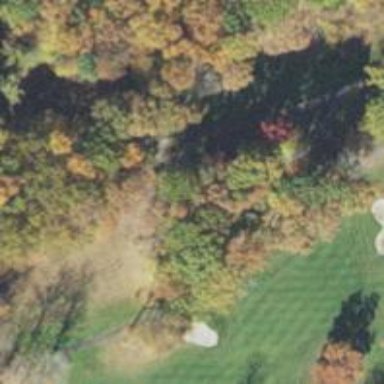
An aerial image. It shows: Path for both road and golf.